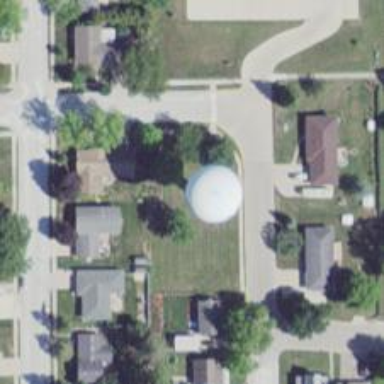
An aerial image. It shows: Water tower that is man-made.